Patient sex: M
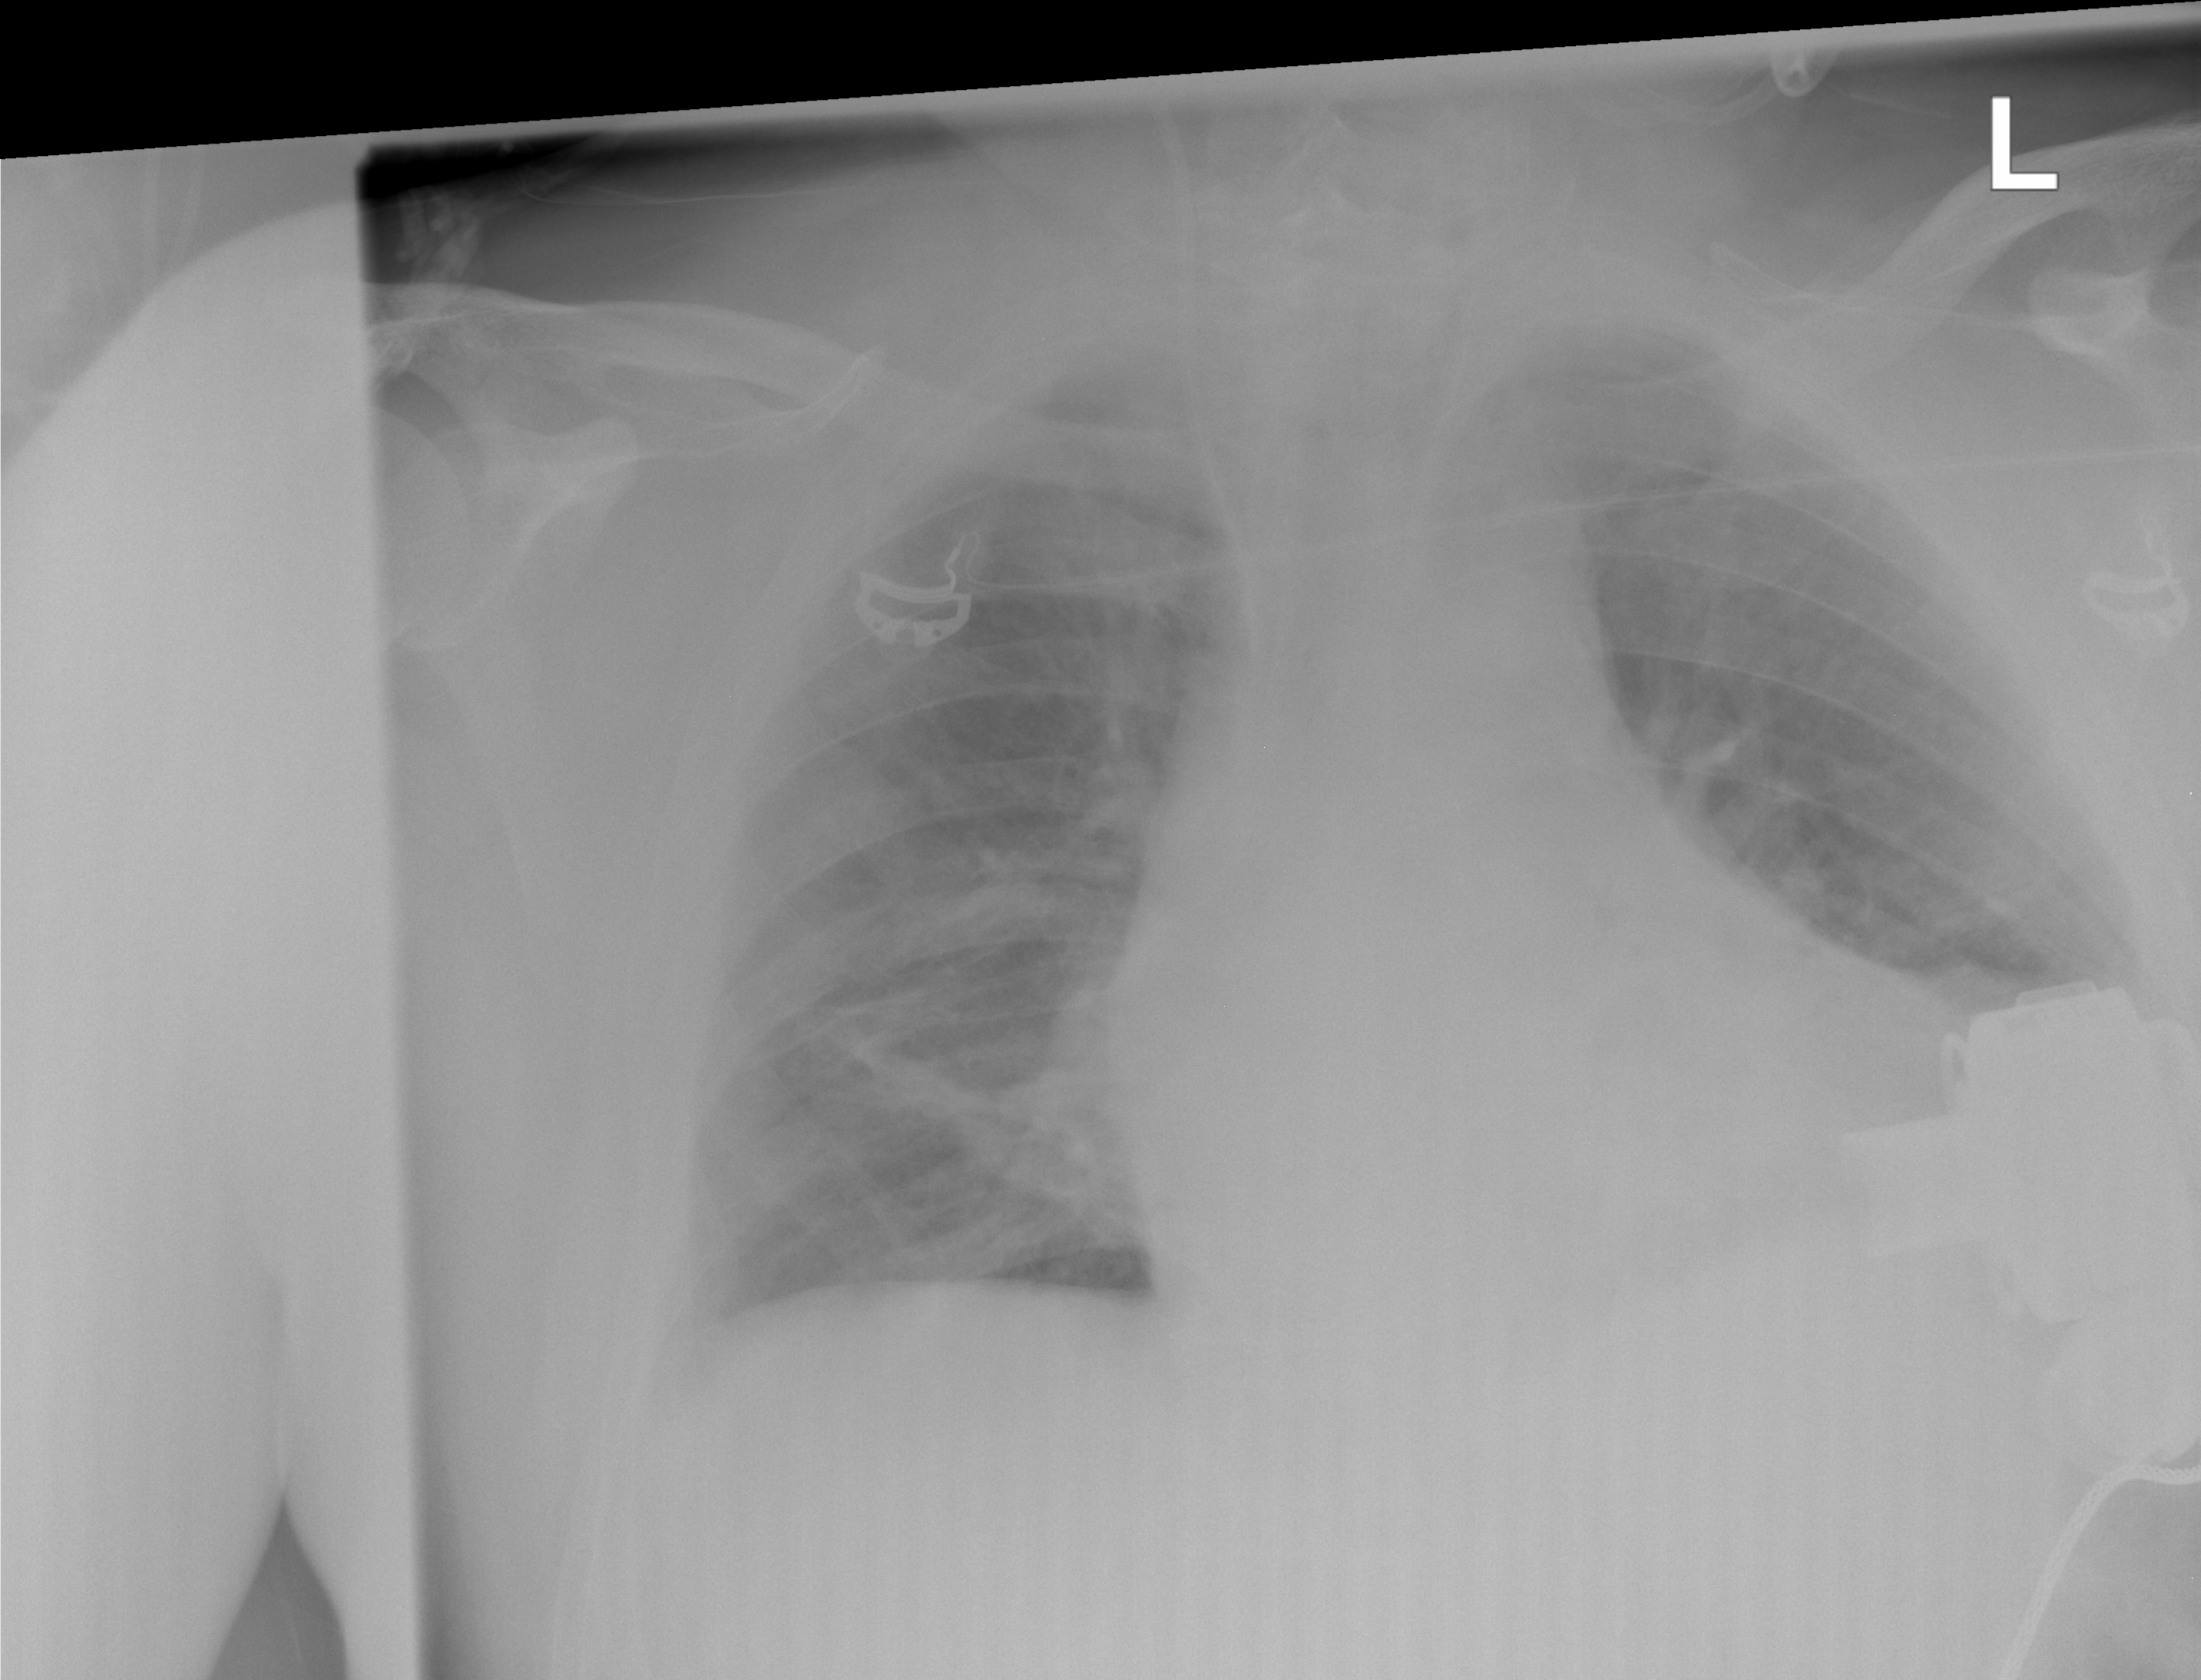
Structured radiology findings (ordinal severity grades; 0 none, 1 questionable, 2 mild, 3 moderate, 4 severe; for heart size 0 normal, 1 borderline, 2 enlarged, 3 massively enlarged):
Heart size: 0
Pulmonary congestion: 0
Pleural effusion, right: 0
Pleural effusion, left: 0
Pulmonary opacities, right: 0
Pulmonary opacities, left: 0
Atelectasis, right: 2
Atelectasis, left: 0